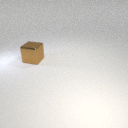
large brown metal cube